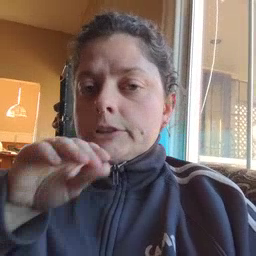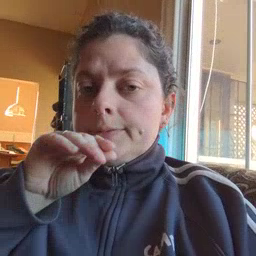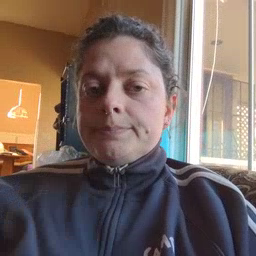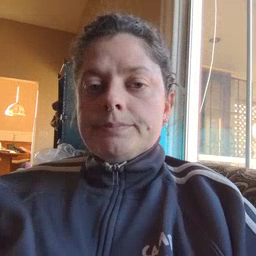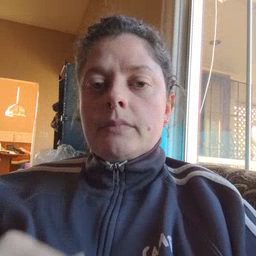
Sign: duck